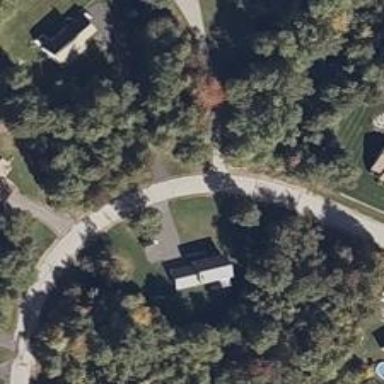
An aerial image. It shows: Driveway leading to service road.